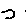
Label: hexagon